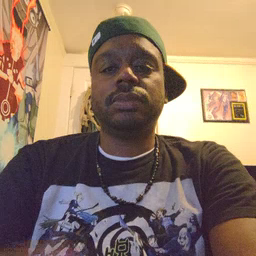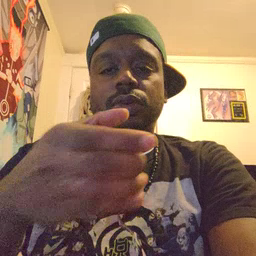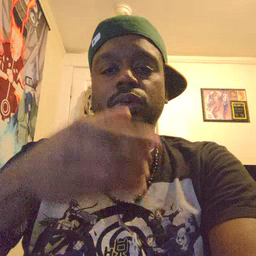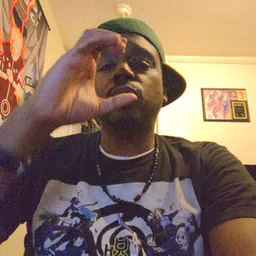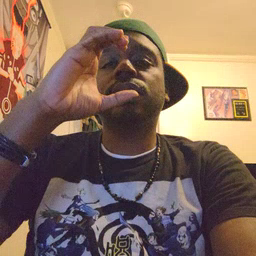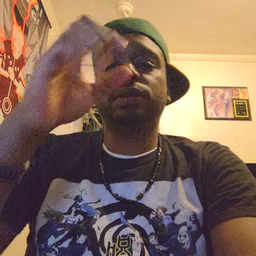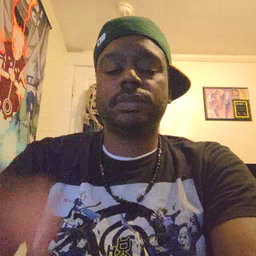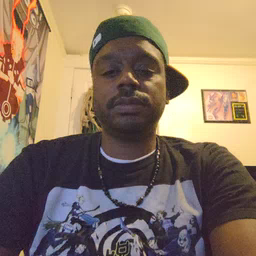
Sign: drink